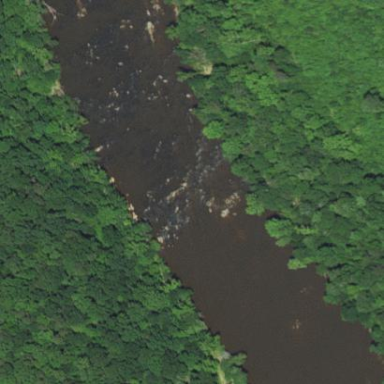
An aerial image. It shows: Rapids in the waterway with whitewater.